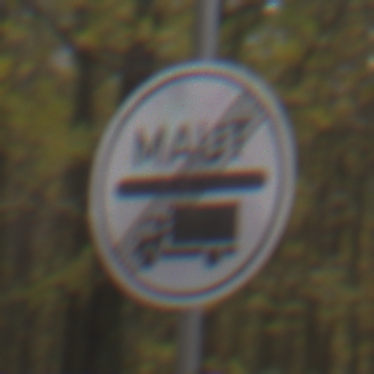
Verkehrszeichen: EndeMautpflicht
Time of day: MorningAfternoon
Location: Outdoor (Nature)
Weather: Overcast
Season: Autumn
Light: Natural